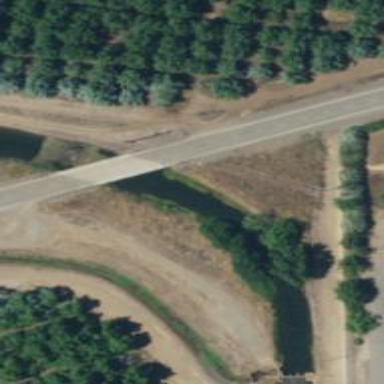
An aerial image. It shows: Covered tunnel along canal.